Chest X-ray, PA view. Patient: 60 years old, sex F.
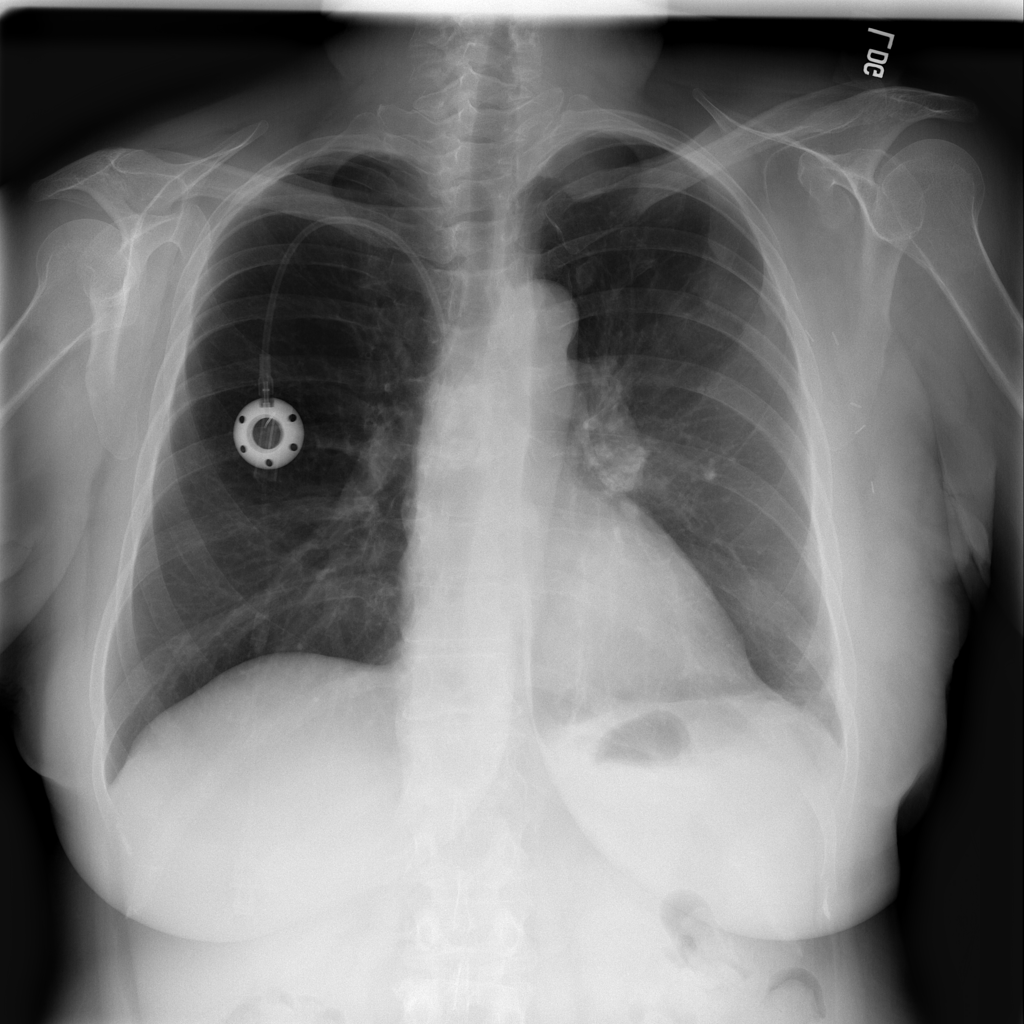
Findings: Atelectasis, Infiltration, Nodule